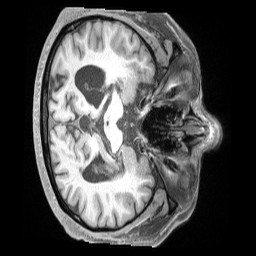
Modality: T1w
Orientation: axial
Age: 66
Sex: male
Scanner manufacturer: siemens
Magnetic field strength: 3 T
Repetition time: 2.5 s
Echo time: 0.00222 s